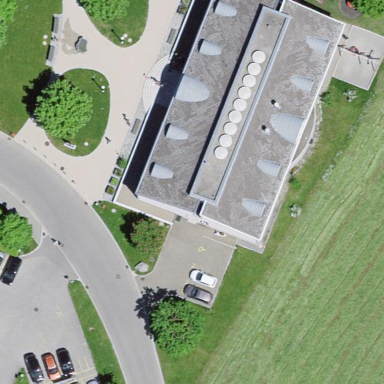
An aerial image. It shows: Museum housed in building.